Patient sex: F
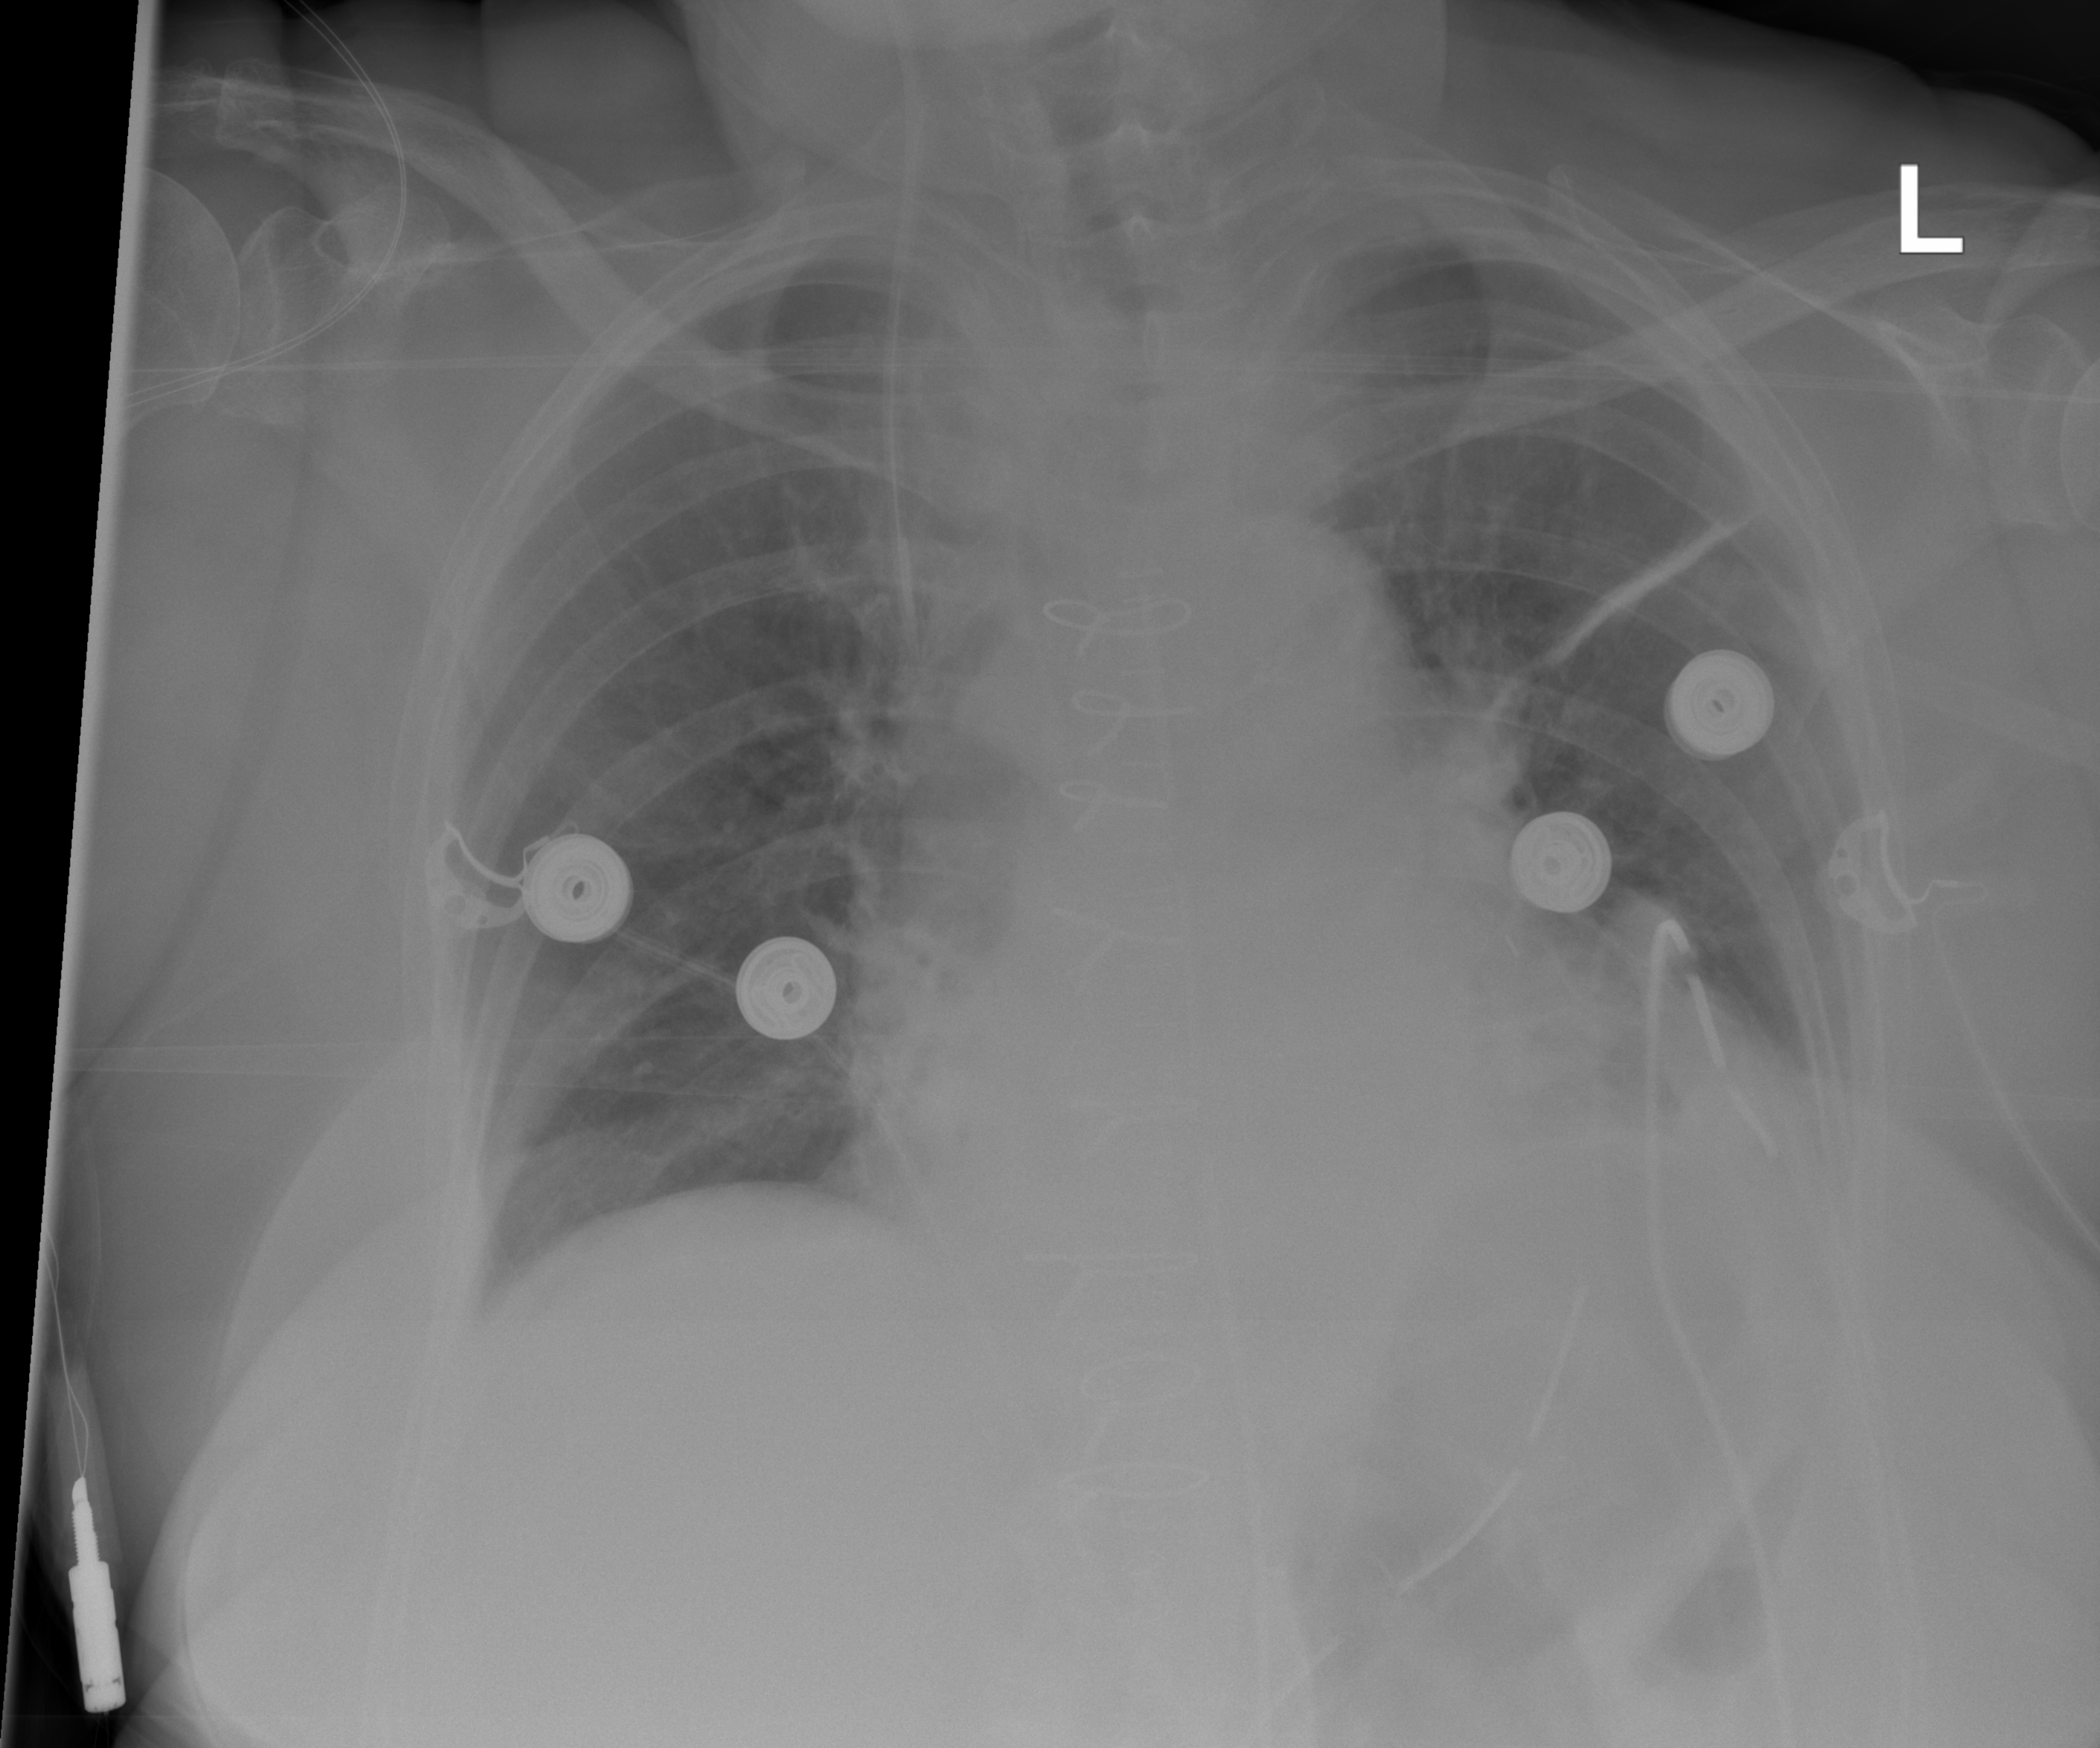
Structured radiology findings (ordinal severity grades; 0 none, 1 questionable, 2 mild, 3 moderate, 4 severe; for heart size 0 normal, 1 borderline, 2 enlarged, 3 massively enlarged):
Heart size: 0
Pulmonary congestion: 0
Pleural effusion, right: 0
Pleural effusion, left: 0
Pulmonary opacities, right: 0
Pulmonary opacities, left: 0
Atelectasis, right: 0
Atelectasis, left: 2